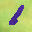
Label: 1